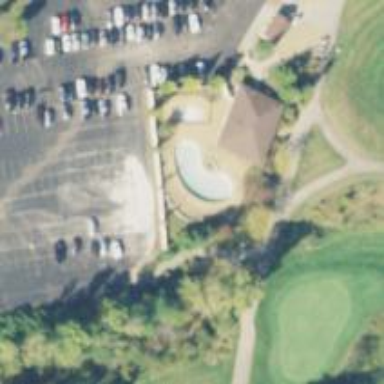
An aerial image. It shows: Pathway for golfing.